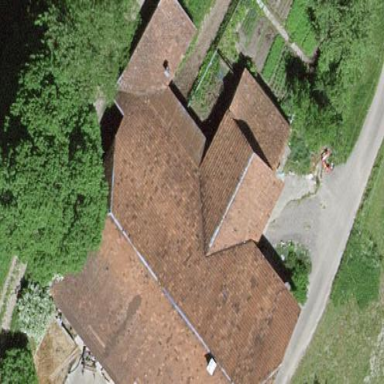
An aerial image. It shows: Farm building.